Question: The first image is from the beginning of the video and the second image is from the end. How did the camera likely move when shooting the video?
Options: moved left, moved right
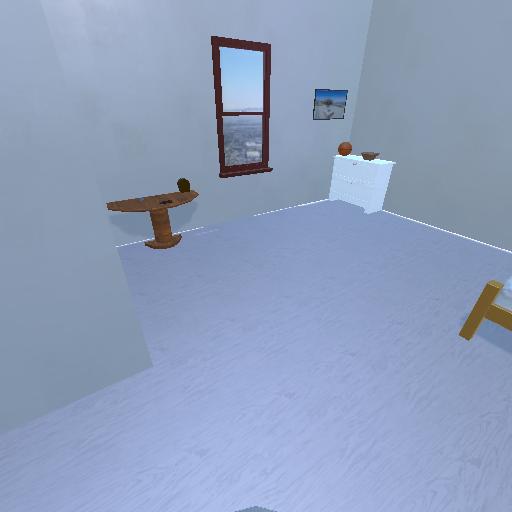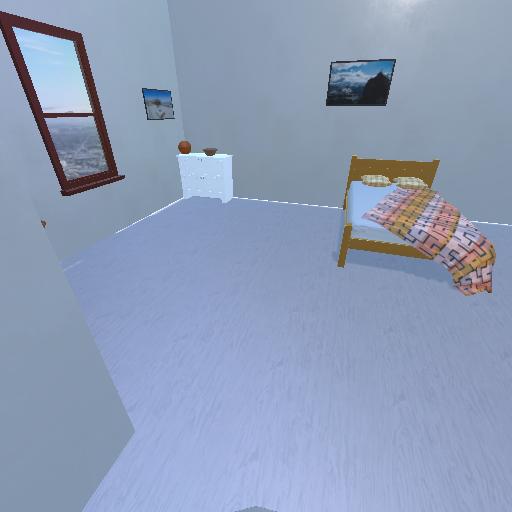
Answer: moved left